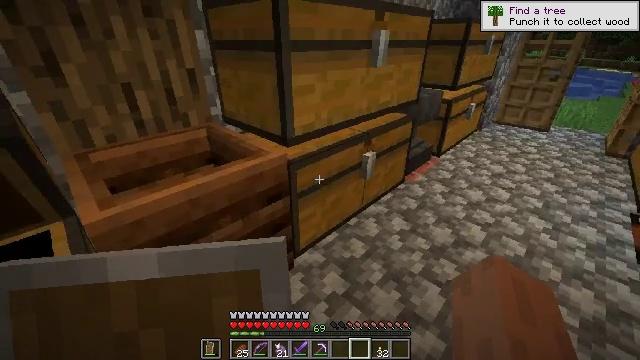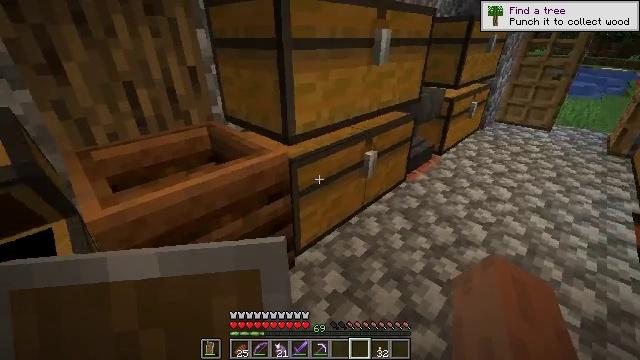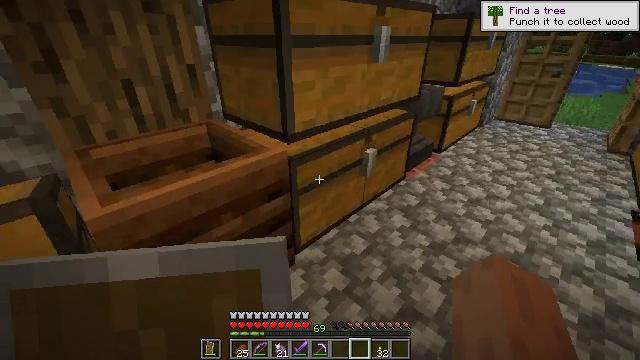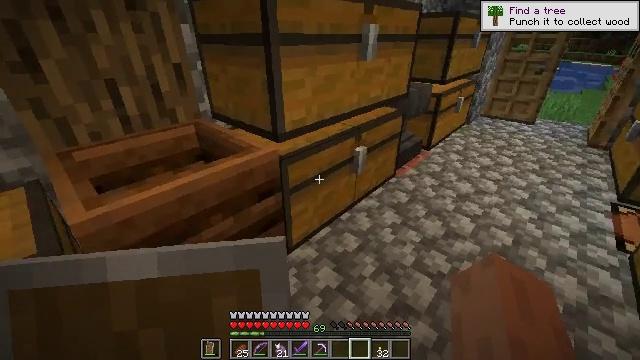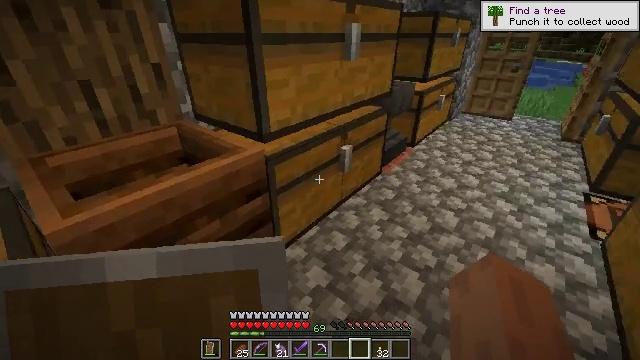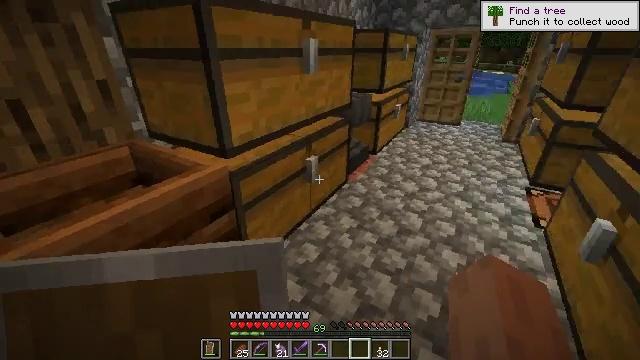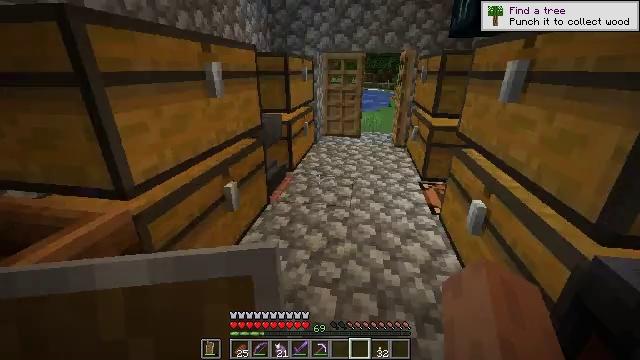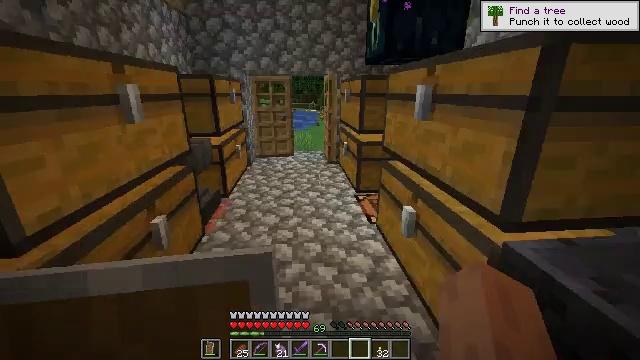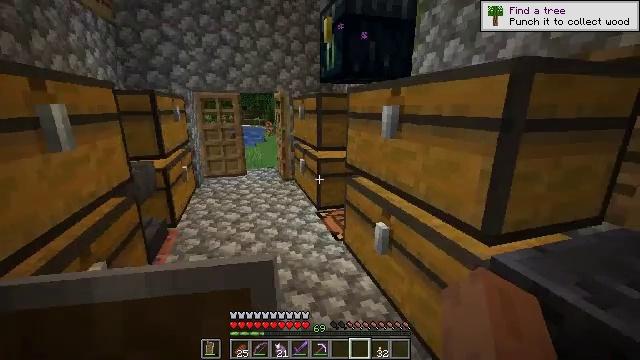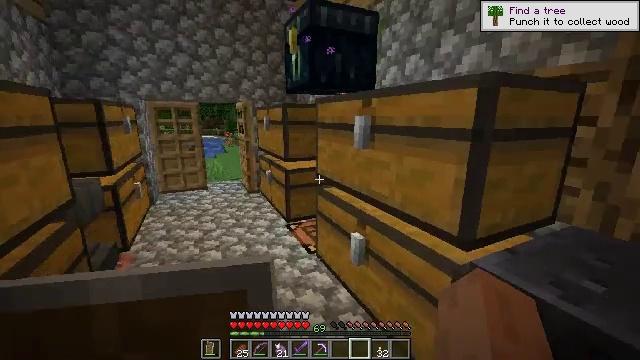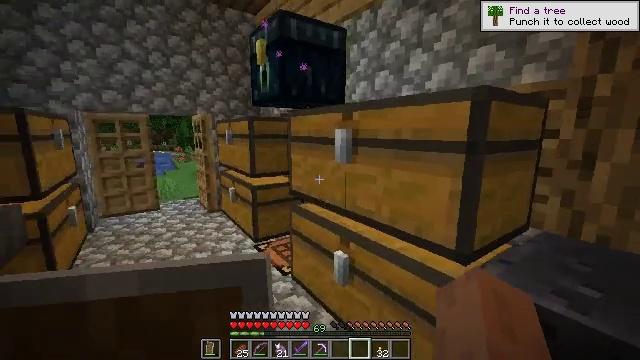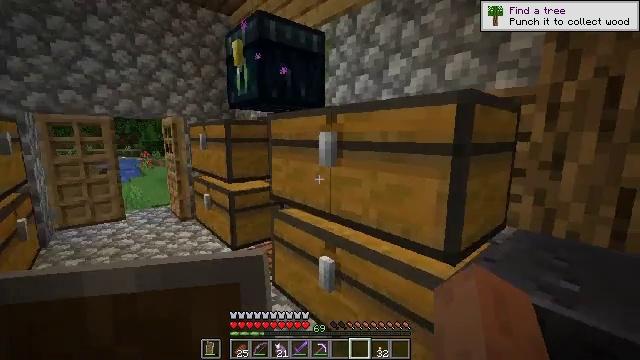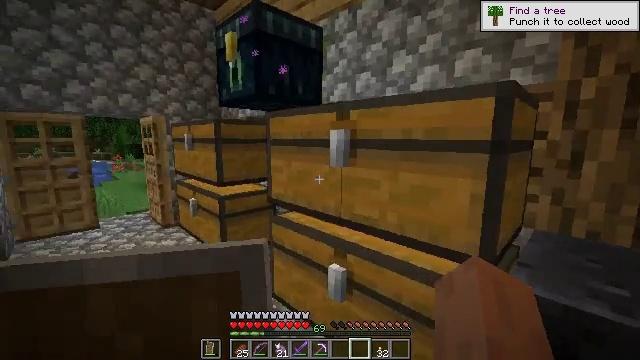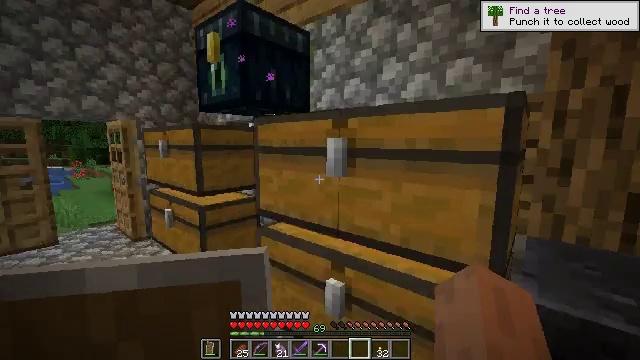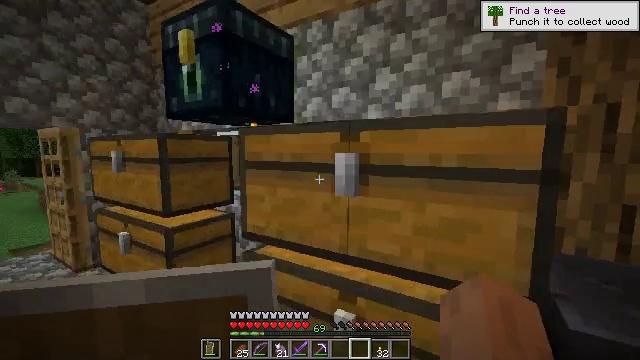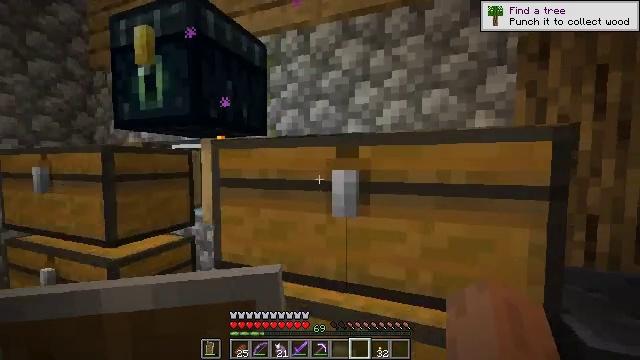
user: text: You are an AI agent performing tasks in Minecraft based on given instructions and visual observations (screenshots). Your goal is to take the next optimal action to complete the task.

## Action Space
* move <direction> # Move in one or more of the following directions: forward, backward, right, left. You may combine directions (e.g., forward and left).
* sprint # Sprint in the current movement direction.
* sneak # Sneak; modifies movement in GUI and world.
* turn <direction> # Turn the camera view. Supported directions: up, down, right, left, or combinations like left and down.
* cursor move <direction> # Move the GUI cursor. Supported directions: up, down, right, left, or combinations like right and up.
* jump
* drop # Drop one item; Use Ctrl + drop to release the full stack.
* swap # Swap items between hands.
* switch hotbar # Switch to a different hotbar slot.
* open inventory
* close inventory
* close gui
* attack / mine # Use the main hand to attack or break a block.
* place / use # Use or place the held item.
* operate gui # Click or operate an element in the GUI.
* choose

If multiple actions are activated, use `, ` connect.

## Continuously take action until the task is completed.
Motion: motion action
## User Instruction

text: Craft a shulker box.
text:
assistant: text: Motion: no_op
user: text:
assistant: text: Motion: no_op
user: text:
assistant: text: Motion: turn right
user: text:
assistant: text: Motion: turn right
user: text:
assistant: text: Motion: turn right and up
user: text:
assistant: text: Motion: move left, turn right and up
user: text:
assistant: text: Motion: move forward and move left, turn right and up
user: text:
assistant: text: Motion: move forward and move left, turn right and up
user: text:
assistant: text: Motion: move forward and move left, turn right and up
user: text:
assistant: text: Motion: move forward and move left, turn right and up
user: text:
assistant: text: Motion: move forward and move left, turn right
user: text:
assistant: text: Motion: move forward and move left, turn right
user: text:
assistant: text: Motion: move forward and move left, turn right and up
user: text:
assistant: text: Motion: move forward and move left, turn right and up
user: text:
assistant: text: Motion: move forward and move left, turn right and up
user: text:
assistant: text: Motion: move forward and move left, turn right and up
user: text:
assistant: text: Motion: move forward and move left, turn right and up
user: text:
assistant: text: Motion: turn left and up
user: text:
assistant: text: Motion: turn left
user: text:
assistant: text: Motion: turn right
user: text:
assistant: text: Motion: turn right
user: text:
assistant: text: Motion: turn right and down
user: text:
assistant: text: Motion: move left, turn up
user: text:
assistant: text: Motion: move left, turn up
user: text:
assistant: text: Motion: move left, turn right and up
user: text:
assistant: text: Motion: turn up
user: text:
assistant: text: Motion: no_op
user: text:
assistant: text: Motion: turn left
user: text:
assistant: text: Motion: no_op
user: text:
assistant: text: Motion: no_op